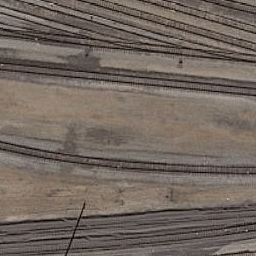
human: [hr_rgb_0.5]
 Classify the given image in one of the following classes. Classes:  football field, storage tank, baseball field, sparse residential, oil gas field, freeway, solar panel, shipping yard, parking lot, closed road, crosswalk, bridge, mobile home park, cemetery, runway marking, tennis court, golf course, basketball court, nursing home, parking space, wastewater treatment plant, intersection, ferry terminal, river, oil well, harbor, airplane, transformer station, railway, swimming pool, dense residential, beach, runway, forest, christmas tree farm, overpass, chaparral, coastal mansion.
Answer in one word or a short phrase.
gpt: railway